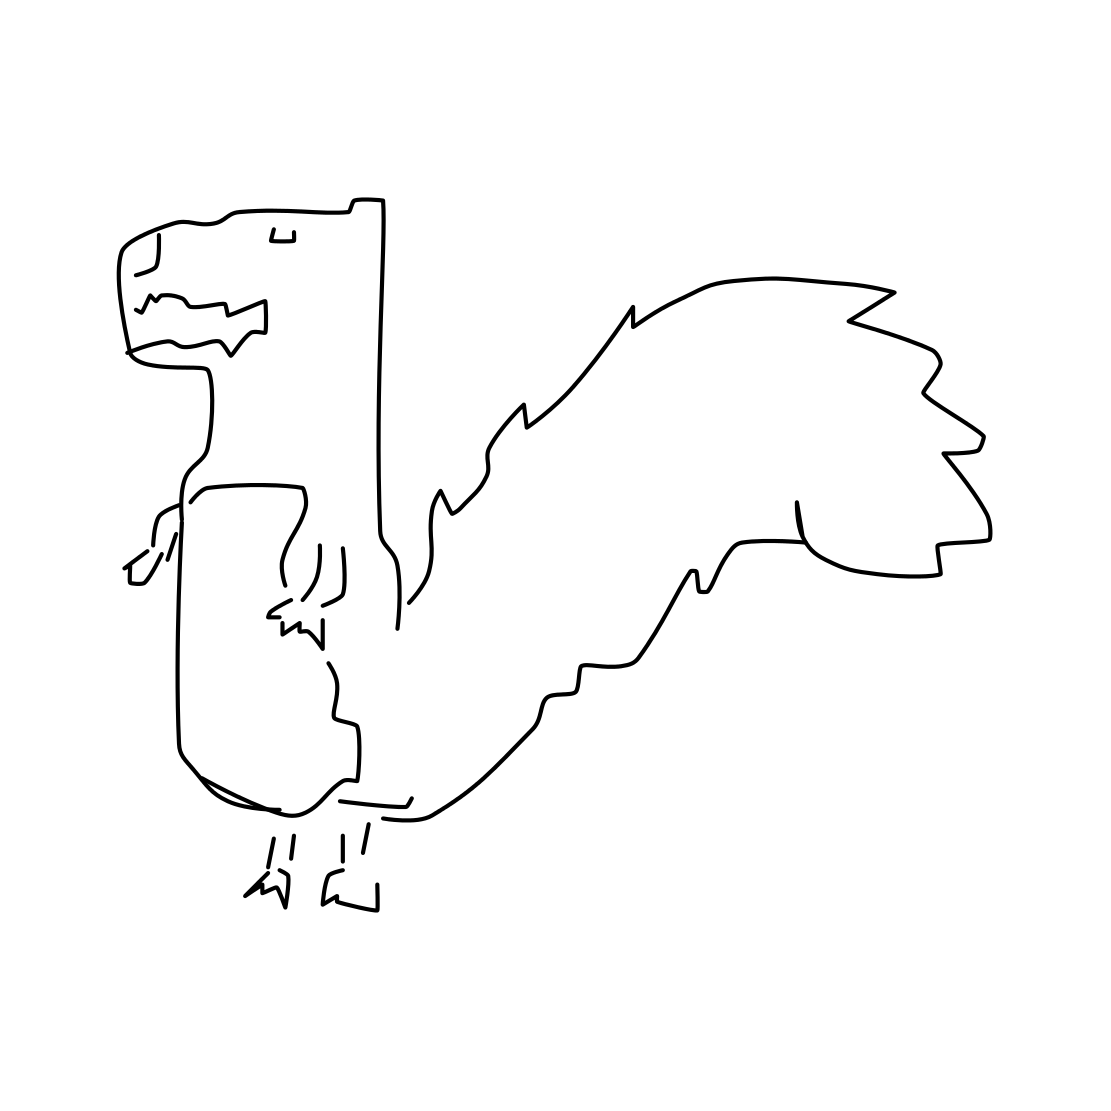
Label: squirrel